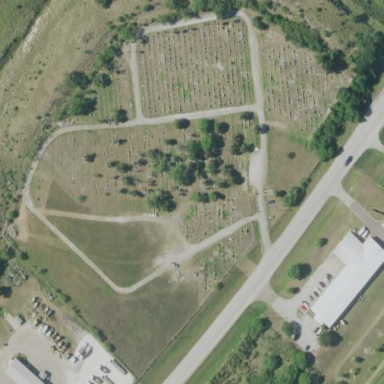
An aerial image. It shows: Cemetery.